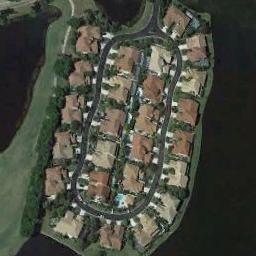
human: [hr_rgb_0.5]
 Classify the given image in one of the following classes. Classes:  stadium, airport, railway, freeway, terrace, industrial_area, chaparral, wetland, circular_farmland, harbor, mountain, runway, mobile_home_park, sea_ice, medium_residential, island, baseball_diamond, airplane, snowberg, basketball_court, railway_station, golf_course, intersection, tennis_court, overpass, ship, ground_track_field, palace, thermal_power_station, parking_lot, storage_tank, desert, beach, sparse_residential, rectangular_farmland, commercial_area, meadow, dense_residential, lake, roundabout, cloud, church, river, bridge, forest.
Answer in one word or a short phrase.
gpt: dense_residential